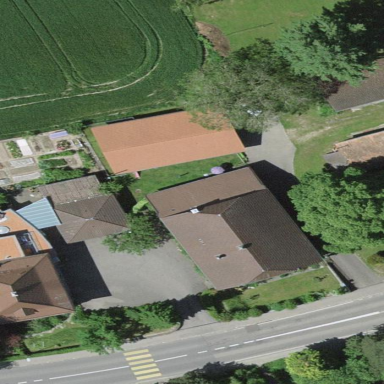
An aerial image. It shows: Residential building.